The image shows the envelope spectrum of a rolling-element bearing's vibration signal, with the characteristic fault frequencies (BPFO outer race, BPFI inner race, BSF ball, FTF cage) marked as reference lines. Classify the bearing condition as one of: normal, inner_race, outer_race, ball.
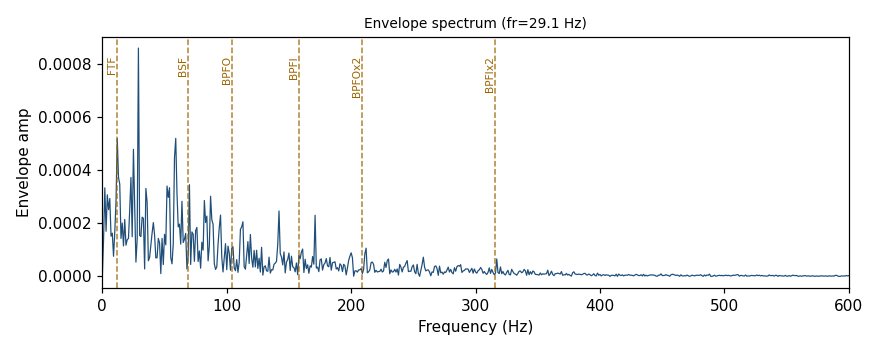
Answer: ball